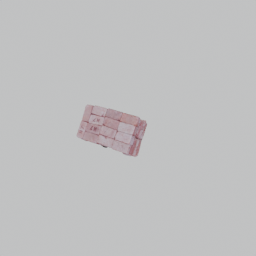
Label: architecture